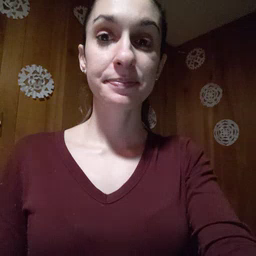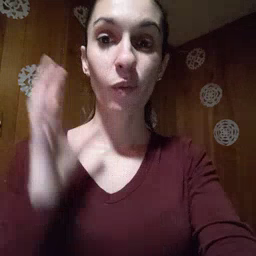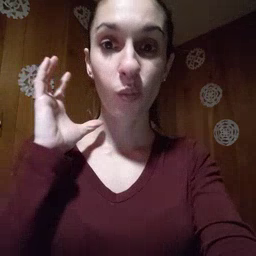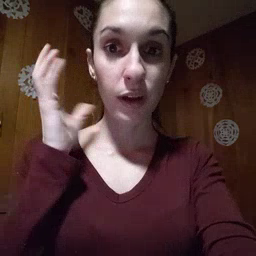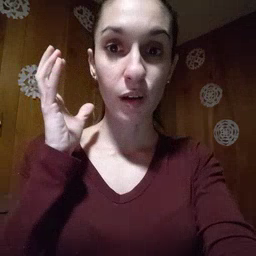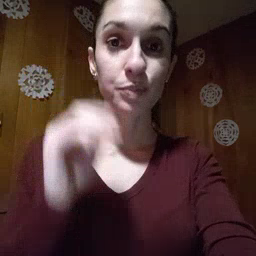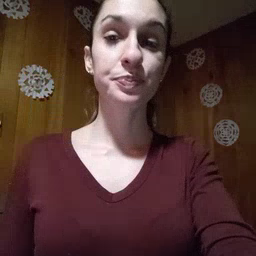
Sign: radio